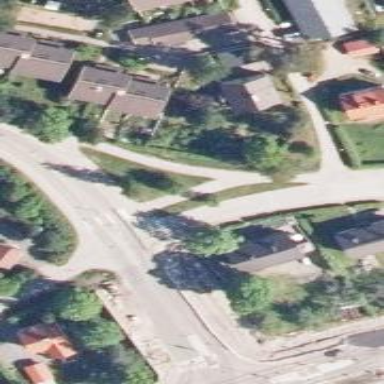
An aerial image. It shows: Asphalt cycleway.